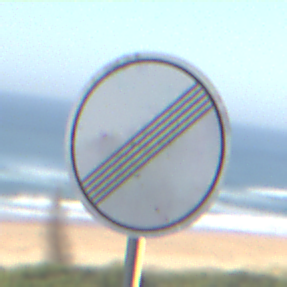
Verkehrszeichen: EndeSaemtlicherBegrenzungen
Umgebung: Outdoor, Urban
Tageszeit: MorningAfternoon
Wetter: Clear
Licht: Natural
Jahreszeit: NotSpecified
Kontrast: HighContrast